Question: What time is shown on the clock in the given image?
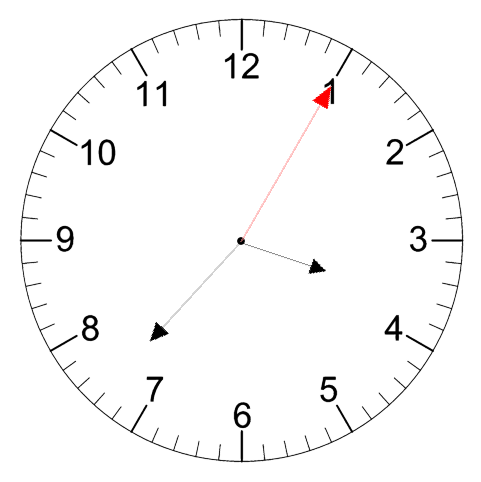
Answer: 03:37:05